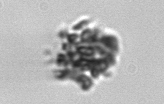
Label: detritus